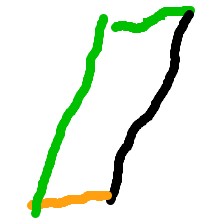
Shape: parallelogram